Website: lowes
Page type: payment
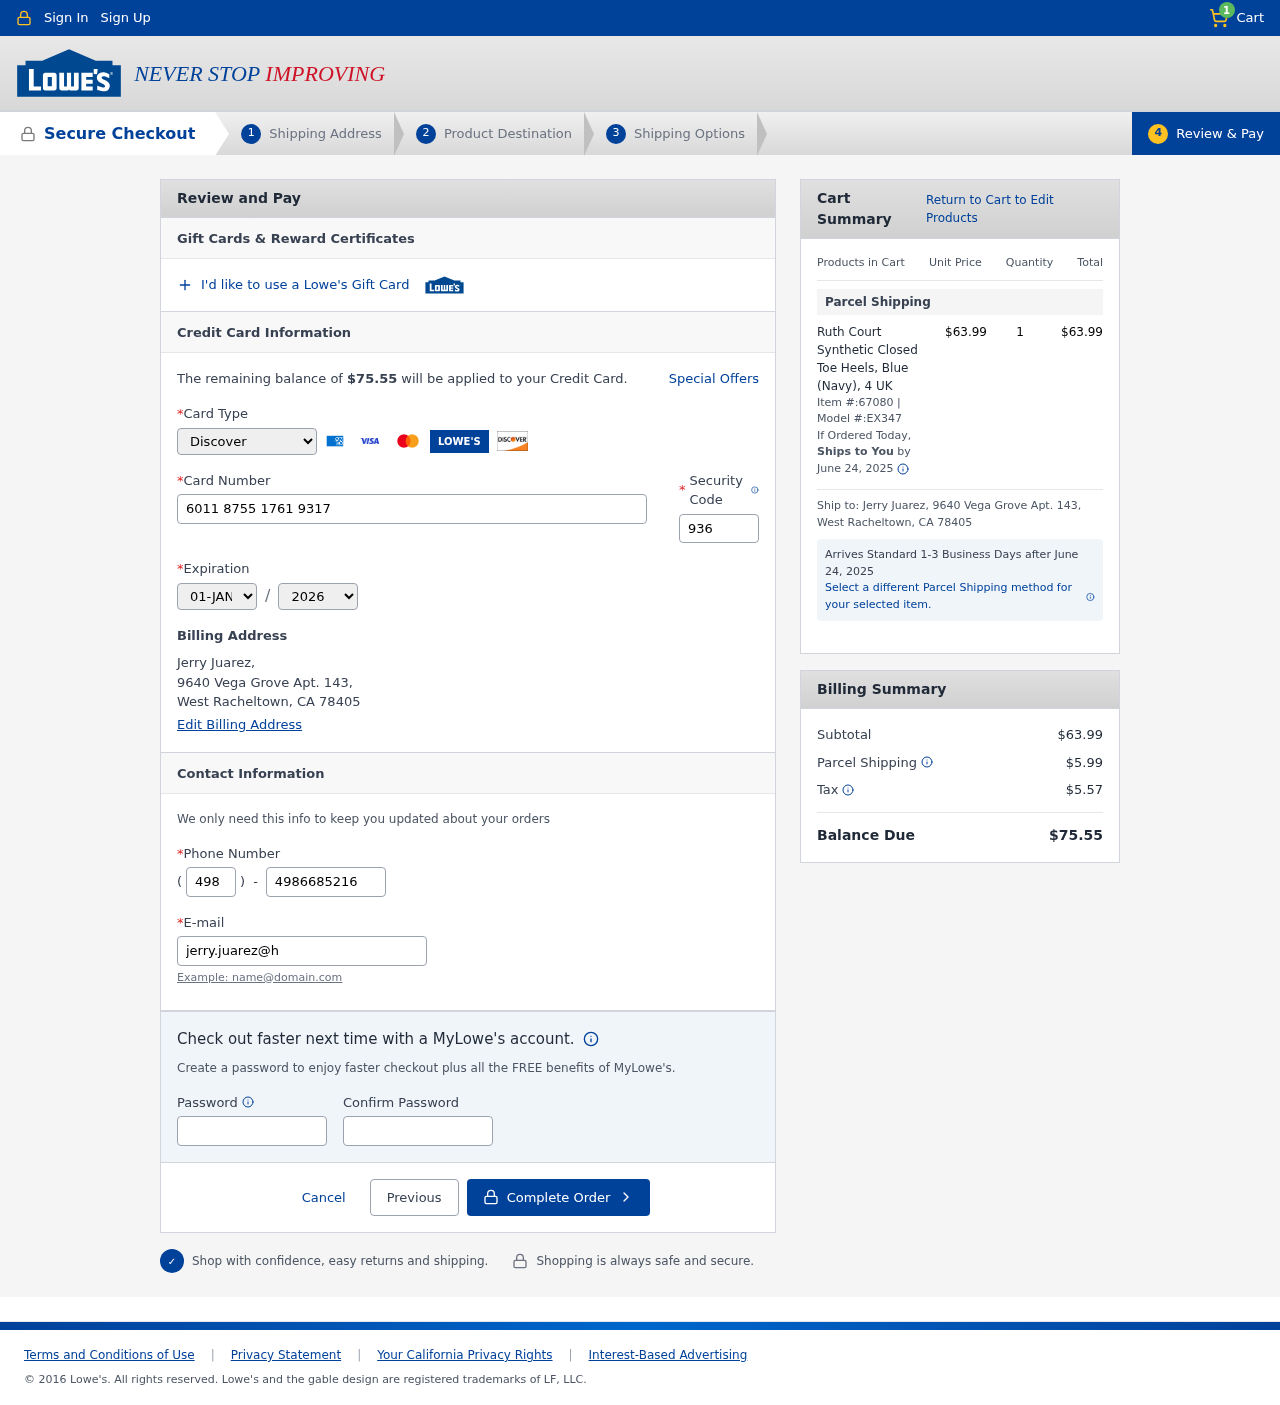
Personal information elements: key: PII_CARD_CVV
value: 936
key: PII_CARD_EXPIRY_MONTH
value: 01
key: PII_CARD_EXPIRY_YEAR
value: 26
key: PII_CARD_NUMBER
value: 6011 8755 1761 9317
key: PII_CARD_TYPE
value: Discover
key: PII_CITY_STATE_ZIP
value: West Racheltown, CA 78405
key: PII_EMAIL
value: jerry.juarez@hotmail.com
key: PII_FULLNAME
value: Jerry Juarez,
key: PII_PHONE
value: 4986685216
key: PII_PHONE_AREA
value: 498
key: PII_STREET
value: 9640 Vega Grove Apt. 143,
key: PII_FULLNAME2
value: Jerry Juarez
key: PII_STREET2
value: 9640 Vega Grove Apt. 143
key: PII_CITY_STATE_ZIP2
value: West Racheltown, CA 78405
Product elements: key: PRODUCT1_NAME
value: Ruth Court Synthetic Closed Toe Heels, Blue (Navy), 4 UK
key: PRODUCT1_PRICE
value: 63.99
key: PRODUCT1_QUANTITY
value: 1
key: PRODUCT1_ITEM
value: Item #:67080
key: PRODUCT1_MODEL
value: Model #:EX347
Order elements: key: ORDER_NUM_ITEMS
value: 1
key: ORDER_TOTAL
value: $75.55
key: ORDER_SHIPPING_DATE
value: June 24, 2025
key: ORDER_SUBTOTAL
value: $63.99
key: ORDER_SHIPPING_DATE2
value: June 24, 2025
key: ORDER_SHIPPING_COST
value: $5.99
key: ORDER_TAX
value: $5.57